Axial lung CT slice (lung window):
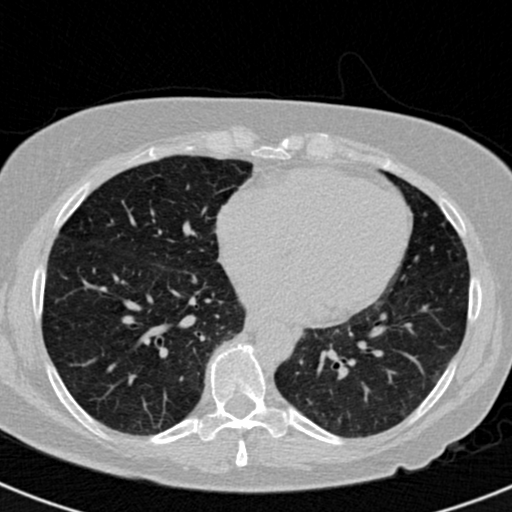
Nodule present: no